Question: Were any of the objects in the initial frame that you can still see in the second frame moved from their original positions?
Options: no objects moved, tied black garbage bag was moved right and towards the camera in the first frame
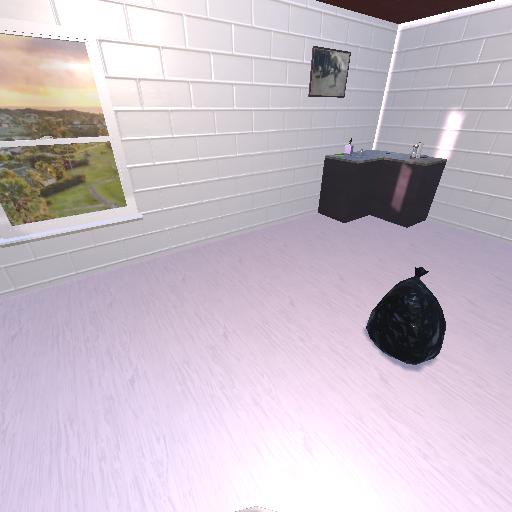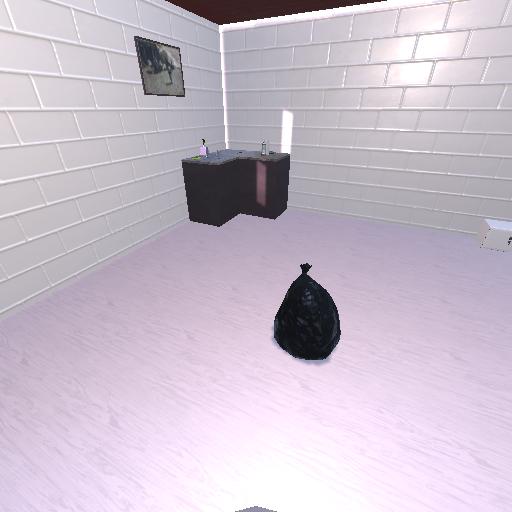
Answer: no objects moved